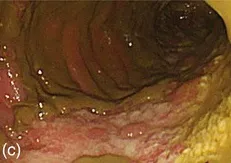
Endoscopic findings of obstructive colitis before/after endoscopic decompression. (c, d) Colonic mucosa gradually healed following multiple therapy sessions (days 18 and 30).
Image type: endoscopy (gi_endoscopy)